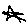
Label: star